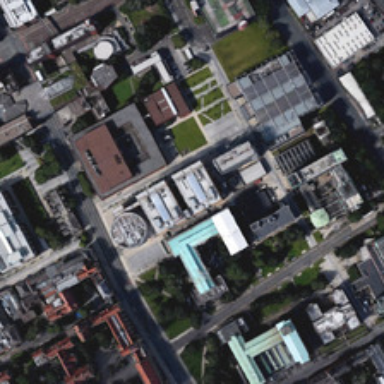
There are buildings, trees, roads and grassland .